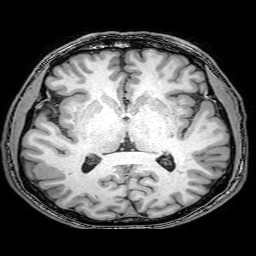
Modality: T1w
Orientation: coronal
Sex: male
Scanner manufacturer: philips
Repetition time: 0.008165 s
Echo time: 0.00375 s